Question: I'm new to the DAX world and I just faced a conceptual misunderstanding.
While I was trying to debug a measure, I found a unexpected (for me) behaviour with the ALL function. I wrote a simple measure COUNTROWS(ALL(Table)) but to my surprise, when I sliced the data by a column, the same number did not appear in each cell in the values field, ignoring the filter context in the way I was expecting:

So, what am I missing?
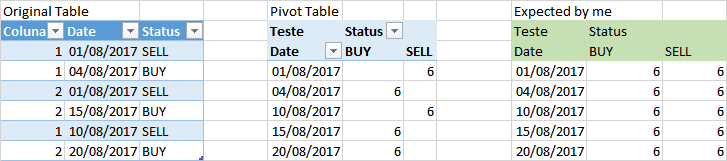
Answer: Since there are no BUYs on e.g. 01/08/2017, it's not even evaluating the measure. Since that cell doesn't correspond to any rows in the original table, it's not doing any computations.
If you had a BUY and a SELL on the same day, it should show up in both columns on that day.